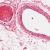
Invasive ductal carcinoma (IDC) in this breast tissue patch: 0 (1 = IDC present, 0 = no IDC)